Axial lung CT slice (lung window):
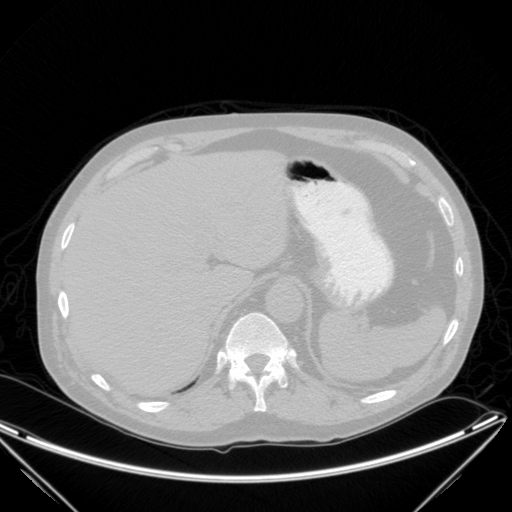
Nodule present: no